Question: Quite simple question but tried about everything.
what i want is 2 (actually 5) divs next to eachother with the class "container" so i can make a horizontal 1page website. Each div has to be 100% wide. so 2 divs mean 2 screens next to eachother.
This is the css line i have now:
'''
.container { width: 100%; float: left; display: inline; }
'''
I cant get them to line up next to each other.
Here is a visual to make it more clear.

image url for bigger preview: <URL>
The scrolling part is not the issue for me, just the placement of the divs.
Is this possible using percentages or is this simply not possible.
If so, please tell me how to do this with css.
Thanks in advance!
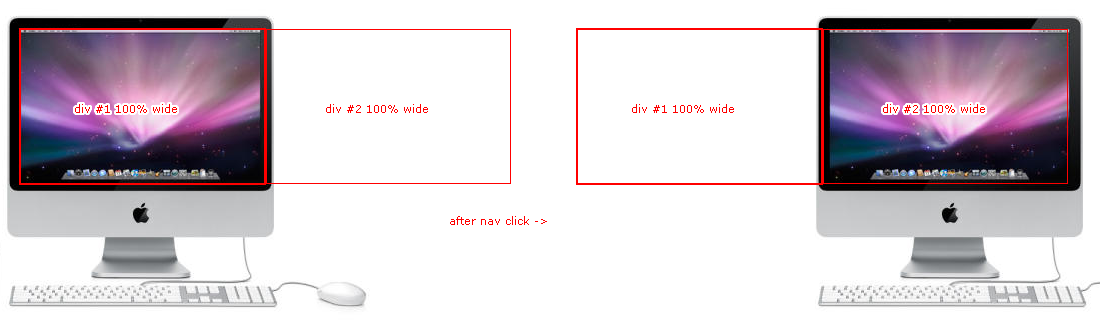
Answer: You can make a container with 200% width and then put two divs inside of that element with 50% width so you will make sure that one div always gets the whole visitors screen width.
For example:
'''
<div class="container">
<div class="contentContainer"></div>
<div class="contentContainer"></div>
</div>
'''
And CSS:
'''
.container {
width: 200%;
}
.contentContainer {
width: 50%;
float: left;
}
'''